Field crop: maize
Growth stage: 1
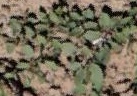
Species: convolvulus